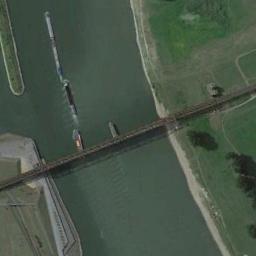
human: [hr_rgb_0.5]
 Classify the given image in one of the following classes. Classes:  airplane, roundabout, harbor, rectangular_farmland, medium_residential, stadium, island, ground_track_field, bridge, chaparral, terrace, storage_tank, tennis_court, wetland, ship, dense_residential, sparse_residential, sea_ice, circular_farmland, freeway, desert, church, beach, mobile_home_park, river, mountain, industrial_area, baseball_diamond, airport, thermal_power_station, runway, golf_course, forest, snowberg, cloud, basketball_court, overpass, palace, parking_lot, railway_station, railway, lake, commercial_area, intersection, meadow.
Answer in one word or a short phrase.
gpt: bridge